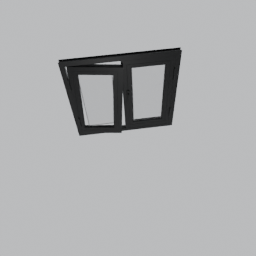
Label: architecture